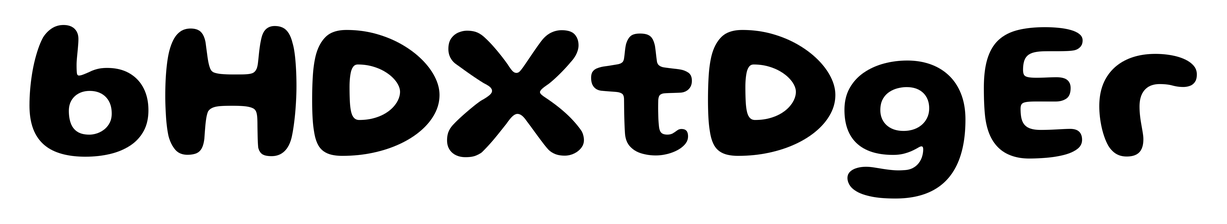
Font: Gluten_SemiBold